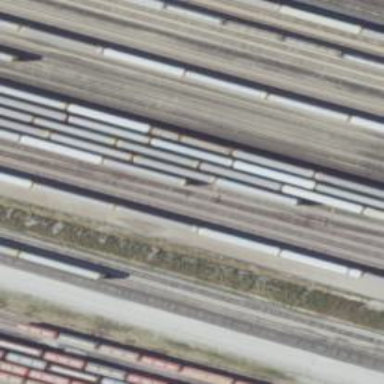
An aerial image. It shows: Railway yard.